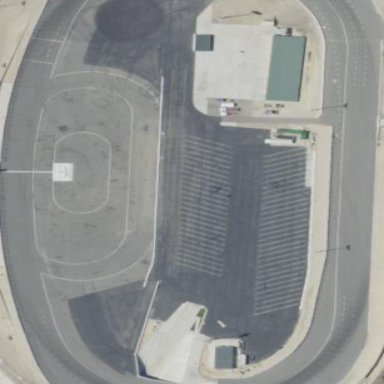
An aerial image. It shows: Asphalt raceway.